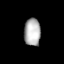
Tissue: lung
Cell type: T cells
Senescence score: 0.1226
Nuclear area (px): 441
Mean DAPI intensity: 177.138